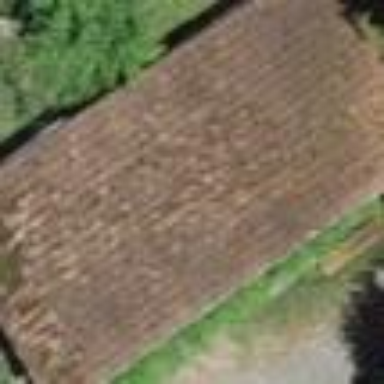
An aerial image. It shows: Rural barn.